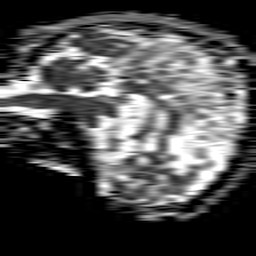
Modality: ADC
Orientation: sagittal
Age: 70
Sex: male
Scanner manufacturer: philips
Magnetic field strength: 1.5 T
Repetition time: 4.6 s
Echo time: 0.08528 s